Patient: sex M, age 78
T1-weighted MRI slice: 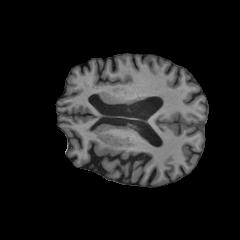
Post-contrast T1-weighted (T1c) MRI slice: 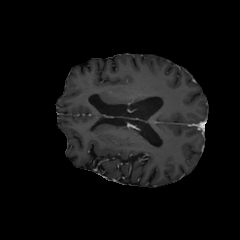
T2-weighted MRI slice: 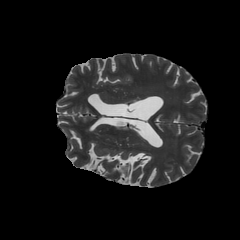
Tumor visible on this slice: no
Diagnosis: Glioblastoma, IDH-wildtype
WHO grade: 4